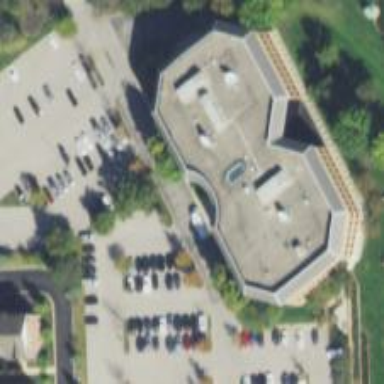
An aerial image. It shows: Office building.